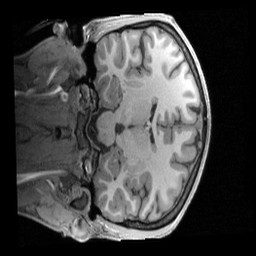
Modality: T1w
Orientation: coronal
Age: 18
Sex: male
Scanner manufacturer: siemens
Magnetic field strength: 3 T
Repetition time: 2.4 s
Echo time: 0.00231 s